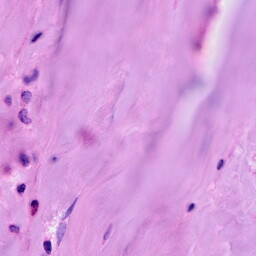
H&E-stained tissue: Breast